Question:
I have created this matrix in matplotlib, some of the coordinates are '[(1,109),(2,109),(2,130),(2,131),(2,132)]' and so on. I also have a list of letter ['A', 'B' 'H', 'A', 'H']
each letter corresponds to a row and a column of the matrix.
How can find out, how big each each square of the matrix is?
later on I want to produce a colour part, which is related to the matrix, which is dependent on the list of letters.
So the first A is related to the point on the matrix (1,109) so the color part lets say red for A is lined up with that row and column and is as wide as the square situated there.
The second B is related to (2,109) with the color blue, it is lined up with that row and column and is as wide as the square situated there
The color on this is what I am getting at, each color section applies to a particular section of points, so when its a large portion of blue there are a large portion of Bs that are next to each other
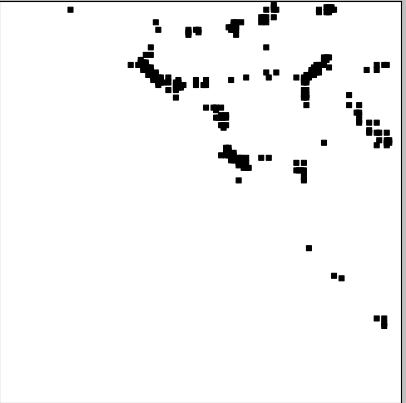
Answer: I'm not sure if this is what you want, but I'll take a stab at it:
'''
import matplotlib.pyplot as plt
import numpy as np
data = np.array([(1,1),(2,9),(2,3),(2,1),(2,2)])
letters = ['A', 'B', 'H', 'A', 'H']
colormap = {'A':(1,0,0),'B':(0,0,1),'H':(0,1,0)}
N = data.max() + 5
# color the background white (1 is white)
arr = np.ones((N,N,3))
for (x,y), letter in zip(data,letters):
# color the point at (x,y) black
arr[x,y] = (0,0,0)
# color the x=0 band
arr[0,y] = colormap[letter]
# color the y=N-1 band
arr[x,N-1] = colormap[letter]
arr = arr.swapaxes(0,1)
fig = plt.figure()
ax = fig.add_subplot(1, 1, 1)
ax.imshow(arr, interpolation='nearest')
ax.invert_yaxis()
# ax.axis('off')
plt.show()
'''